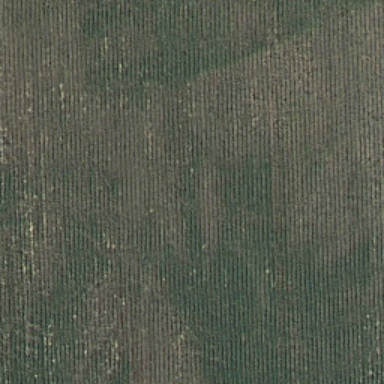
There is a piece of formland .